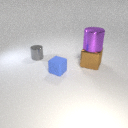
small blue rubber cube to the right of small gray metal cylinder